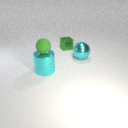
large cyan metal cylinder to the left of large cyan metal sphere